Question: I'd like to be able to define layout in a PopupWindow from an xml file when the PopupWindow method is called from a separate class. Below code works as needed EXCEPT that layout is pulled from the java file and not the xml file.I do not know how to properly access xml layout and implement in the PopupWindow in this situation, or if this is possible. Advice and specific suggestions are appreciated. Thanks.
'''
public class showPopup {
Context ctx;
Button btnDismiss;
public showPopup(Context ctx){
this.ctx = ctx;
}
public void onCreateView(LayoutInflater layoutInflater, ViewGroup container) {
View layout = layoutInflater.inflate(R.layout.popup_layout, null);
btnDismiss = (Button) layout.findViewById(R.id.btndismissxml);
}
public void goJoe(View parent){
final PopupWindow popup = new PopupWindow(ctx);
btnDismiss = new Button (ctx);
btnDismiss.setText("Text is from showPopup.java");
popup.setContentView(btnDismiss);
popup.setWidth(400);
popup.setHeight(580);
popup.showAtLocation(parent, Gravity.CENTER_HORIZONTAL, 10, 10);
btnDismiss.setOnClickListener(new View.OnClickListener() {
@Override
public void onClick(View v) {
popup.dismiss();
}
});
}
}
'''
'''
public class Tab3Fragment extends Fragment implements OnClickListener{
Button btnPopup;
@Override
public View onCreateView(LayoutInflater inflater, ViewGroup containerGroup, Bundle savedInstanceState) {
View v = inflater.inflate(R.layout.tab3_fragment, containerGroup, false);
btnPopup = (Button)v.findViewById(R.id.btnPopupxml);
btnPopup.setOnClickListener(this);
return v;
}
//@Override
public void onViewCreated(View v) {
btnPopup = (Button)v.findViewById(R.id.btnPopupxml);
btnPopup.setOnClickListener(this);
}
@Override
public void onClick(View parent) {
new showPopup(getActivity().getApplicationContext()).goJoe(parent);
}
}
'''
'''
<?xml version="1.0" encoding="utf-8"?>
<RelativeLayout xmlns:android="http://schemas.android.com/apk/res/android"
android:layout_width="wrap_content"
android:layout_height="fill_parent"
android:id="@+id/layout">
<Button android:layout_height="wrap_content"
android:layout_alignParentBottom="true"
android:layout_width="wrap_content"
android:id="@+id/btndismissxml"
android:text="Text is from popup_layout.xml"></Button>
</RelativeLayout>
'''
This is a draft popup. There will be several of these servicing user editable dropdown fields in the application.

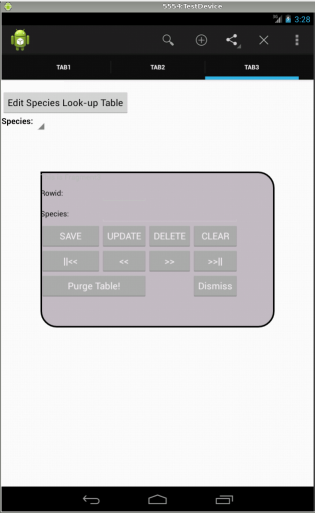
Answer: Change 'showPopup' like this
'''
public class showPopup {
Context ctx;
Button btnDismiss, btnSaveRecord, btnLastRecord;
EditText edSpeciesLookup,edSpeciesLookupRowid;
DBAdapter msdb;
SQLiteDatabase db;
public showPopup(Context ctx){
this.ctx = ctx;
msdb = new DBAdapter(ctx,"gfda", null);
db = msdb.getWritableDatabase();
}
public void goJoe(View parent){
LayoutInflater inflater = (LayoutInflater) ctx.getSystemService(Context.LAYOUT_INFLATER_SERVICE);
View popUpView = inflater.inflate(R.layout.popup_layout, null, false);
final PopupWindow popup = new PopupWindow(popUpView, 400,
580, true);
popup.setContentView(popUpView);
btnDismiss = (Button) popUpView.
findViewById(R.id.btndismissxml);
edSpeciesLookup = (EditText) popUpView.
findViewById(R.id.editspecieslookupxml);
edSpeciesLookupRowid = (EditText) popUpView.
findViewById(R.id.editspecieslookuprowidxml);
popup.showAtLocation(parent, Gravity.CENTER_HORIZONTAL, 10, 10);
btnDismiss.setOnClickListener(new View.OnClickListener() {
@Override
public void onClick(View v) {
popup.dismiss();
}
});
btnSaveRecord = (Button) popUpView.findViewById(R.id.btnSaveRecordxml);
btnSaveRecord.setOnClickListener(new View.OnClickListener() {
@Override
public void onClick(View v) {//SAVE
String szSpecies = edSpeciesLookup.getText().toString();
if(szSpecies.matches("")){//checks to see if species field is empty...
///nothing happens...
}else{db.execSQL("INSERT INTO speciesLookupDb (species) VALUES ('"+szSpecies+"')");
resetForm();
}
}
});
btnLastRecord=(Button)popUpView.findViewById(R.id.btnLastRecordxml);
btnLastRecord.setOnClickListener(new View.OnClickListener() {
@Override
public void onClick(View v) {
Cursor c = db.rawQuery("SELECT * FROM speciesLookupDb WHERE _id = (SELECT MAX(_id) FROM speciesLookupDb)",null);
if (c.moveToFirst()){////a record exists (table is not blank)
edSpeciesLookupRowid.setText(c.getString(0));
edSpeciesLookup.setText(c.getString(1));
}else{//no record here...table is blank.
}
}
});
}
}
'''
If you want to dismiss 'popup' on touching anywhere in screen then you have to add these lines after 'setContentView' of popup and before 'showAtLocation'
'''
Bitmap bitmap = BitmapFactory.decodeResource(getResources(),
R.drawable.any_drawable);
popup.setBackgroundDrawable(new BitmapDrawable(getResources(),
bitmap));
popup.setOutsideTouchable(true);
popup.setFocusable(true);
'''